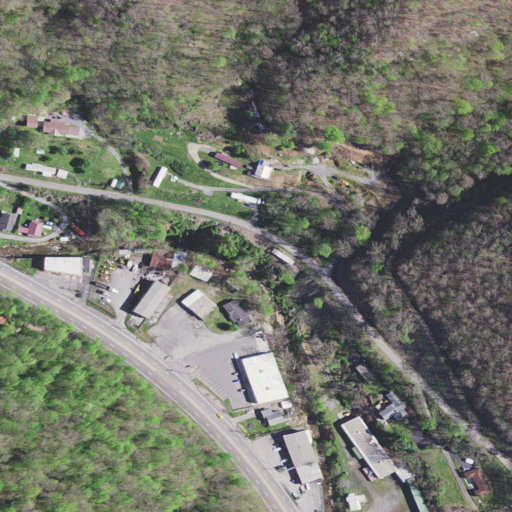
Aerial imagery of valley in Virginia named Richmond Hollow containing deciduous forest, low intensity development, medium intensity development, high intensity development, and open development